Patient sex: M
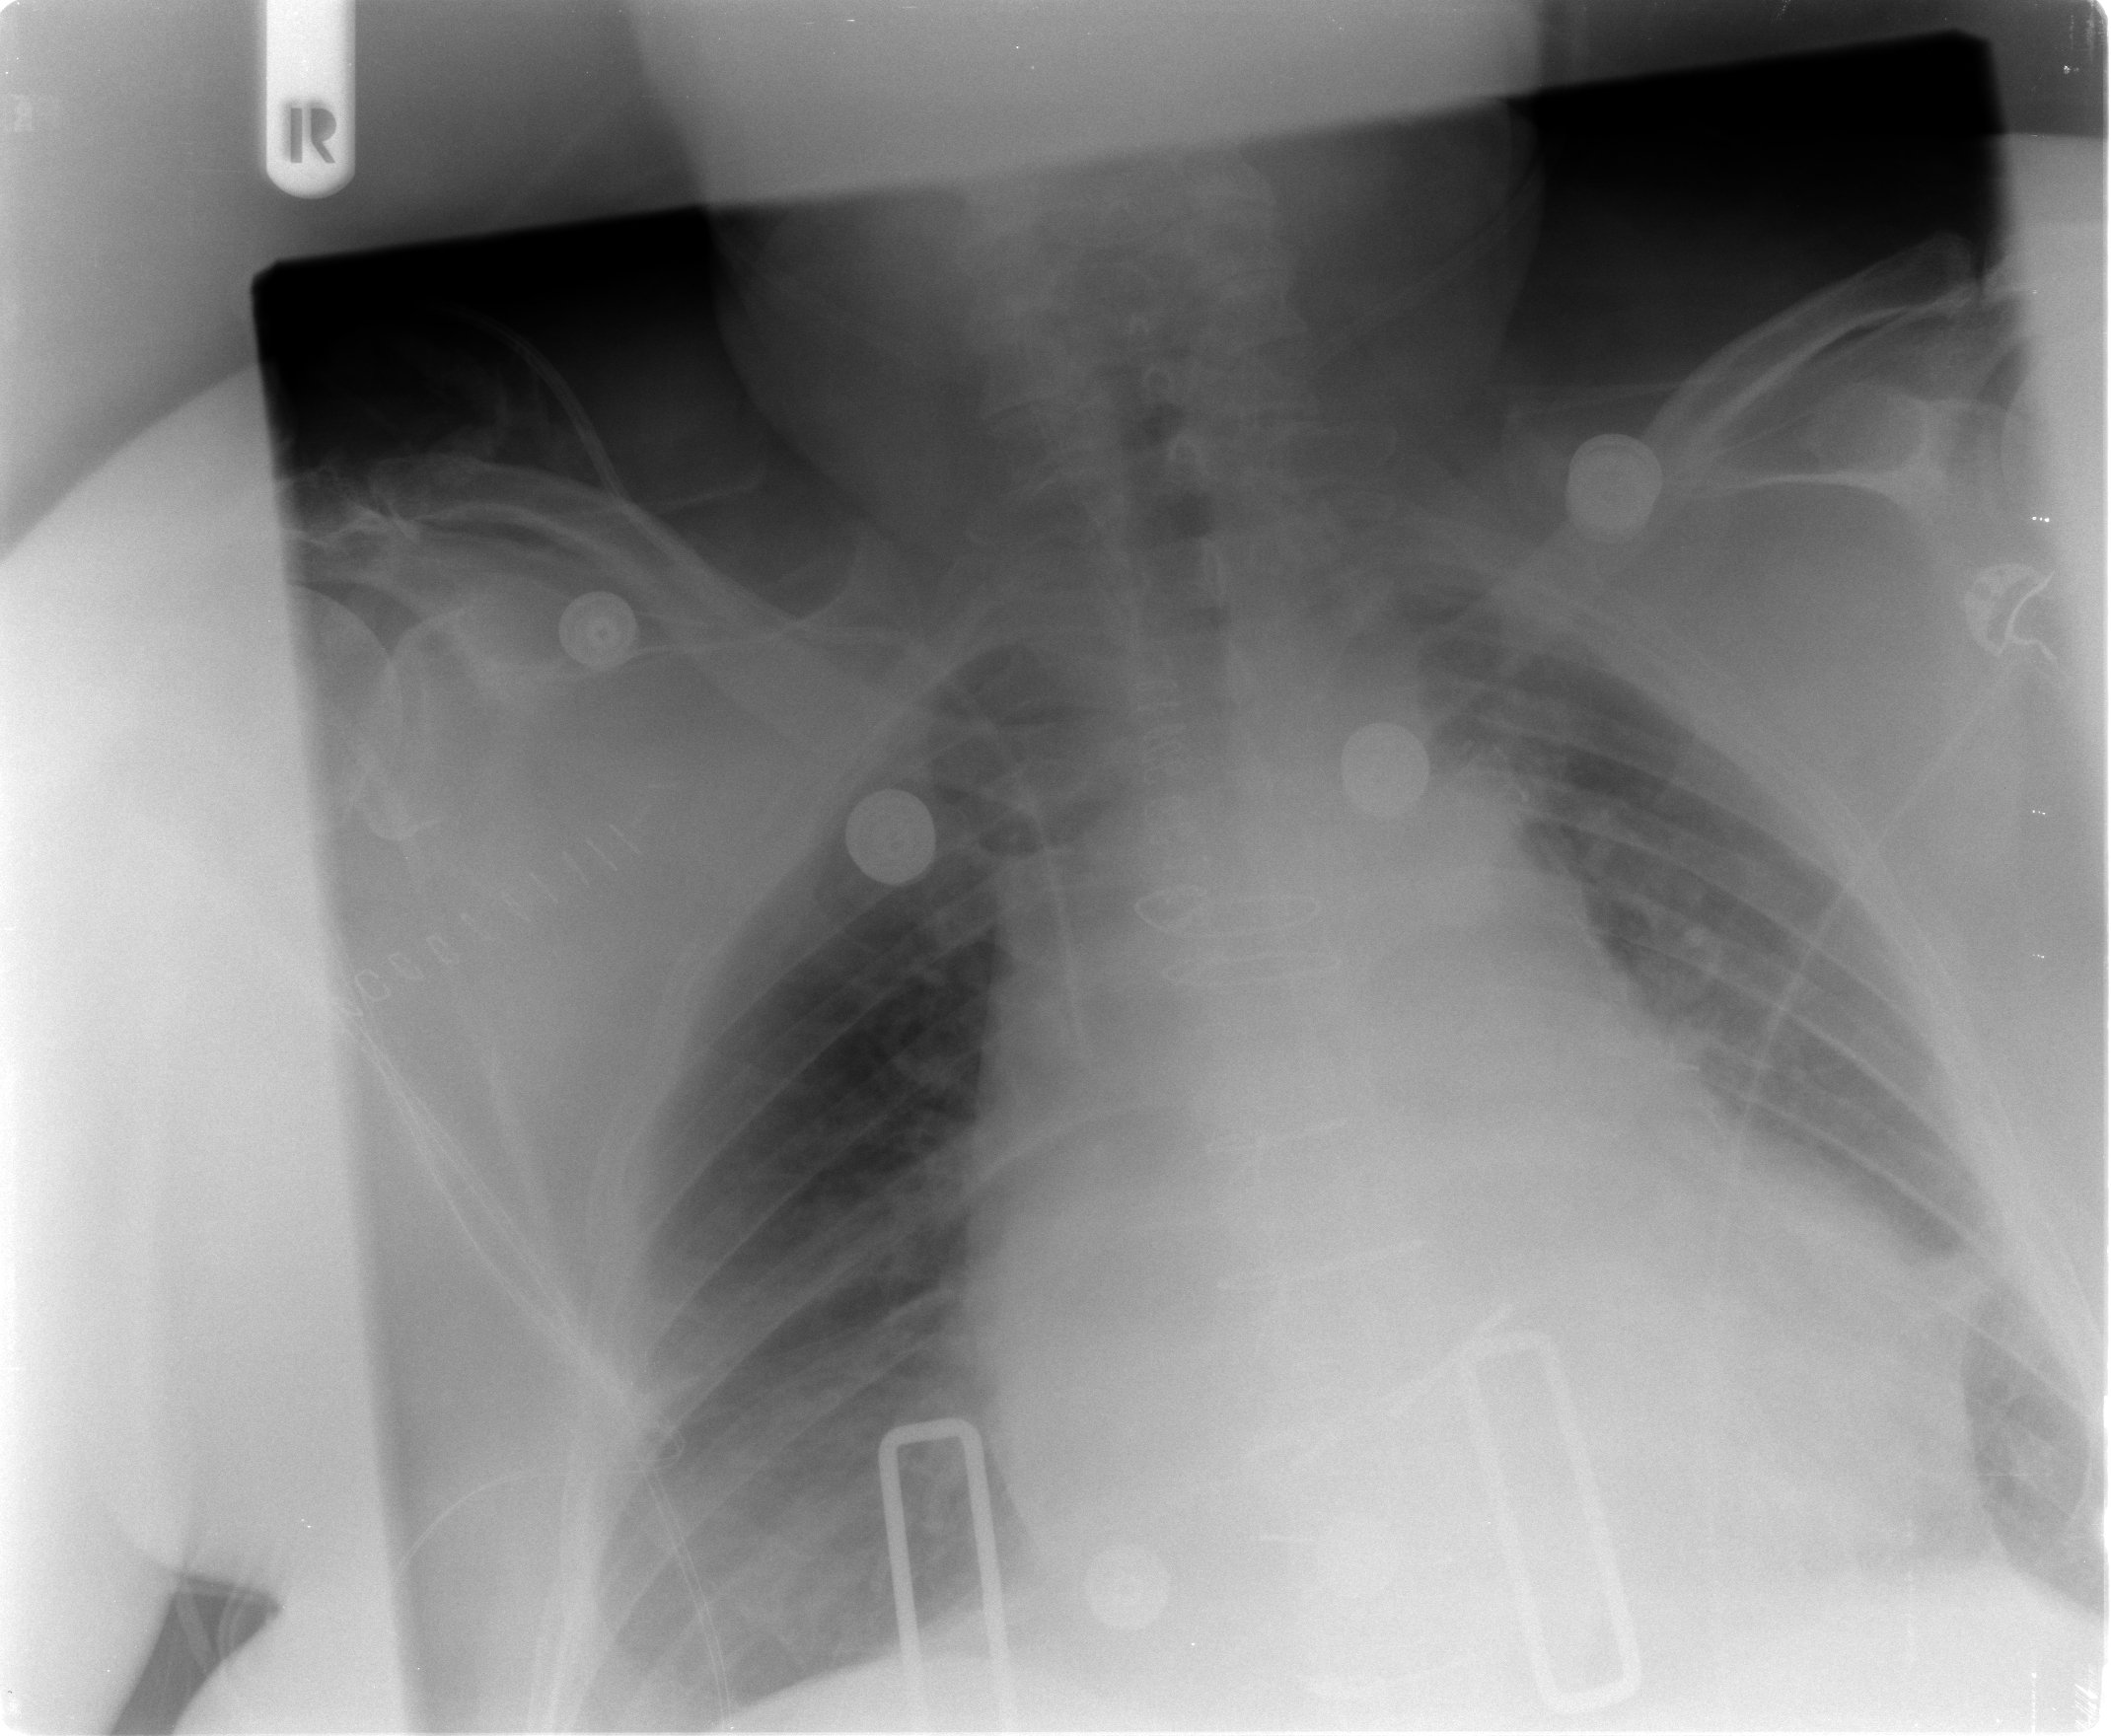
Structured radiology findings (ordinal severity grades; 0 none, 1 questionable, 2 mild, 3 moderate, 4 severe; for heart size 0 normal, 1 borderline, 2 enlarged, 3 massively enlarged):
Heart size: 2
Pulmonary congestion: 2
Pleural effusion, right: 0
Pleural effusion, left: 0
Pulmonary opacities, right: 0
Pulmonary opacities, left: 0
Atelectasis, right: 2
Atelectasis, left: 2